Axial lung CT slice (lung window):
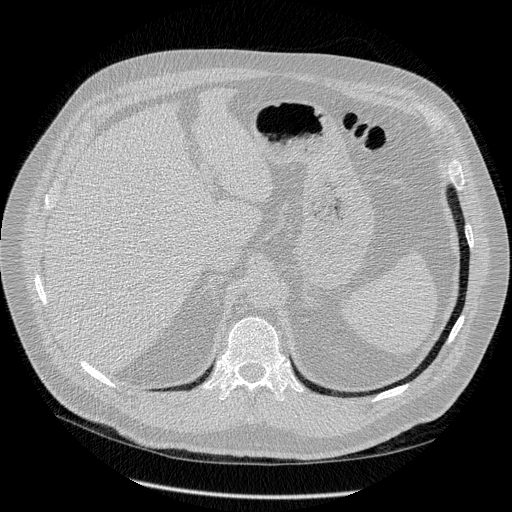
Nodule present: no